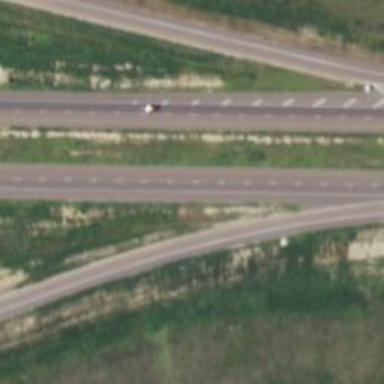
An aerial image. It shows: This image shows trunk highway that functions as expressway.